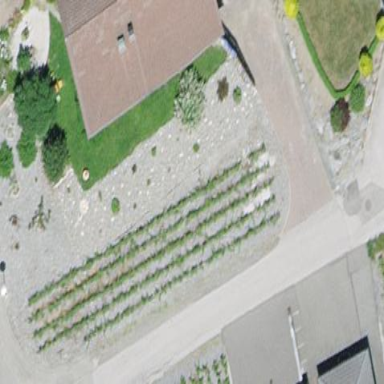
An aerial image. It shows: Vineyard where grapes are grown.